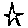
Label: star